Question: I just learned php to display information on the page, I got an error, please help me .. thanks
'''
<?php
include 'koneksi.php';
$tabel1 = 'isiberita';
$tabel2 = 'kategori';
$id=1;
$hal = $_GET['hal']; //*Error : Notice: Undefined index: hal ???
//validasi halaman
if (!isset($_GET['hal'])) {
$page = 1;
} else {
$page = $_GET['hal'];
}
//data tampil perhalaman
$max_result = 2;
$from = (($page * $max_result) - $max_result);
//query tampil perhalaman
$sql=$conn->query("SELECT * FROM $tabel1,$tabel2 where $tabel1.id_kategori=$id and $tabel1.id_kategori=$tabel2.id_kategori
ORDER BY tanggal DESC LIMIT $from,$max_result");
while ($tampil = $sql->fetch(PDO::FETCH_ASSOC))
{
$data = substr($tampil['isi'],0,200);
echo "<div class='box'>";
echo "<p align='justify'>";
echo "<img class='gambar' src='$tampil[gambar]' width=150px height=150px align='left' />";
echo "<font valign='top'>";
echo "<strong>";
echo $tampil['judul'];
echo "</strong>";
echo $data;
echo "<a href='index.php?menu=detail_politik&id==$tampil[id_berita]'> baca lengkap>>>></a>";
echo "</font></p></div><br>";
}
//total
$total_result = $conn->query("SELECT count(*) as Num From $tabel1 where $tabel1.id_kategori=$id");
//Notice: Object of class PDOStatement could not be converted to int ??
$total_pages = ceil($total_result / $max_result);
echo "<center> piliih Halaman <br />";
//proses link
if ($hal > 1) {
$prev = ($page - 1);
echo "<a href=$_SERVER[PHP_SELF]?menu=politik&hal$prev>
<-Sebelumnya </a>";
}
//link daftar urutan Halaman
for ($i=1; $i <= $total_pages; $i++) {
if (($hal)==$i) {
echo "$i";
} else {
echo "<a href=$_SERVER[PHP_SELF]?menu=politik&hal=$i>$i</a>";
}
}
//link halaman selanjutnya
if ($hal < $total_pages) {
$next = ($page + 1);
echo "<a href=$_SERVER[PHP_SELF]?menu=politik&hal=$next>Selanjutnya-></a>";
}
echo "</center>";
?>
'''
I followed the book and this is the original script:
'''
$total_result = mysql_result(mysql_query("SELECT count(*) as Num From $tabel1 where $tabel1.id_kategori=$id"),0);
'''

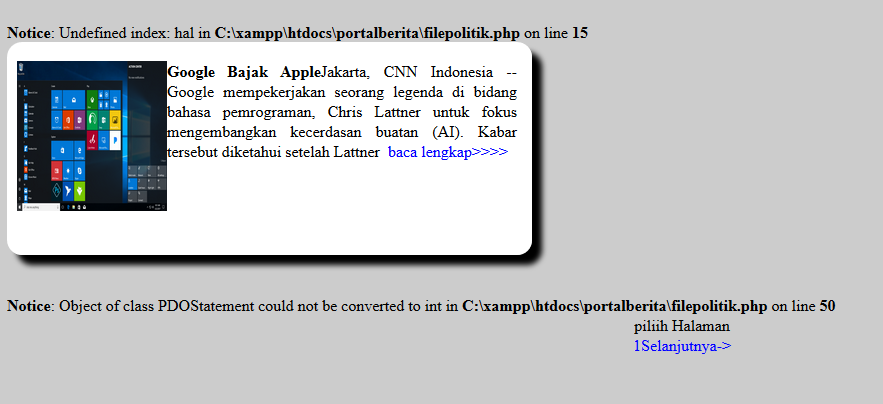
Answer: In the following lines
'''
$total_result = $conn->query("SELECT count(*) as Num From $tabel1 where $tabel1.id_kategori=$id");
$total_pages = ceil($total_result / $max_result);
'''
..you are trying to fetch the count, but treating the resulting query-object as the results you want. You'll need to fetch the data before you can use it, as such
'''
$total_result = $conn->query("SELECT count(*) as Num From $tabel1 where $tabel1.id_kategori=$id");
$total_result_fetched = $total_result->fetch(PDO::FETCH_ASSOC);
$total_pages = ceil($total_result_fetched['Num'] / $max_result);
'''
Note the 'fetch()' and that the '$total_result_fetched' variable now is an array.
You are also exposed to SQL injections, because you use variables directly in the query. You should use to protect yourself from that. Table and column names cannot be bound, so those should at least be whitelisted. Using 'prepare()' and 'execute()', you can bind the values as shown below
'''
$total_result = $conn->prepare("SELECT count(*) as Num From $tabel1 where $tabel1.id_kategori=:id");
$total_result->execute(["id" => $id]);
$total_result_fetched = $total_result->fetch(PDO::FETCH_ASSOC);
$total_pages = ceil($total_result_fetched['Num'] / $max_result);
'''
Consult the following topics and documentation
- <URL>